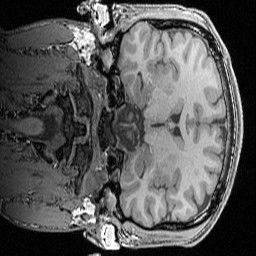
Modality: T1w
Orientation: coronal
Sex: male
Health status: ill
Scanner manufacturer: siemens
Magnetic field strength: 3 T
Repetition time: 1.57 s
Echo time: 0.00342 s